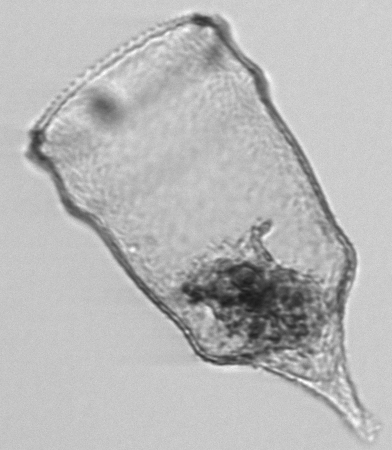
Label: Favella